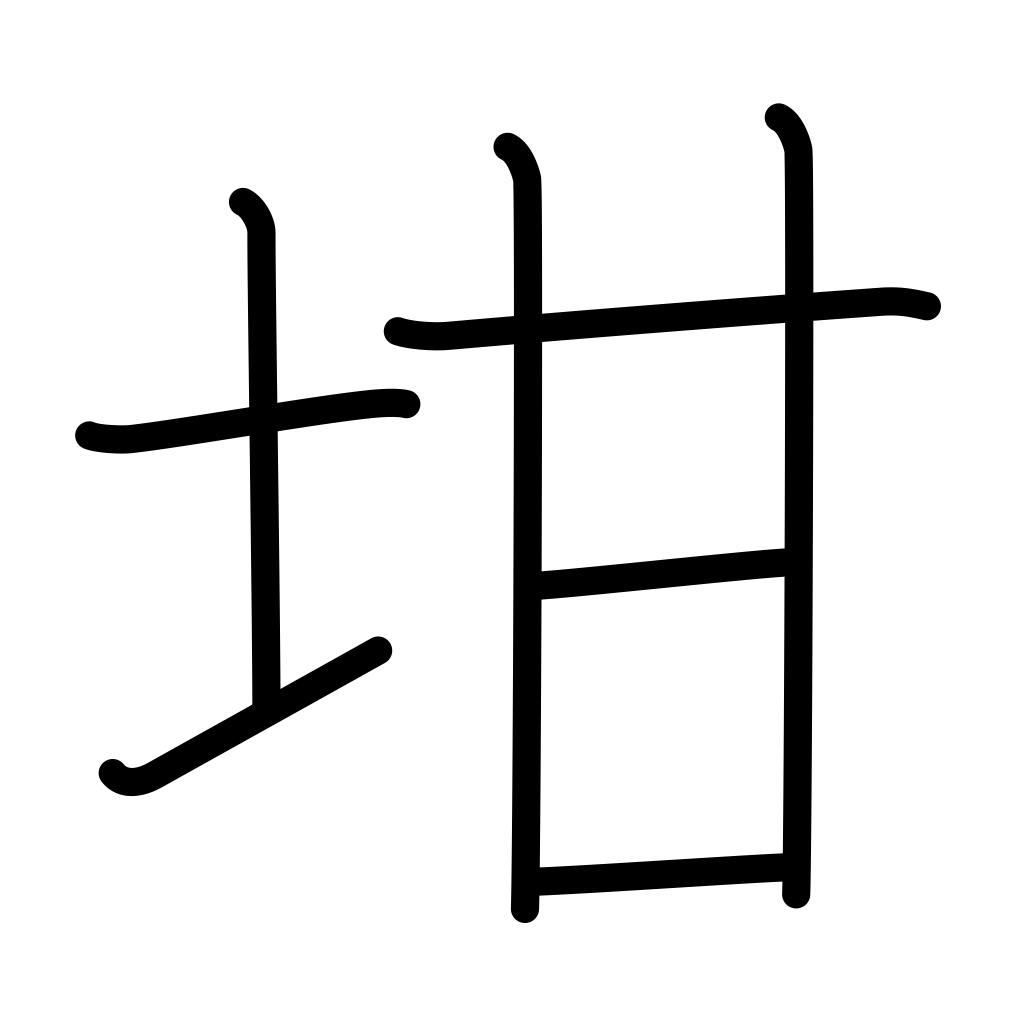
Meaning: jar, pot